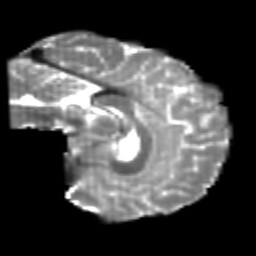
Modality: T2w
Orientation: sagittal
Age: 21
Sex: male
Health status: healthy
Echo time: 0.074 s